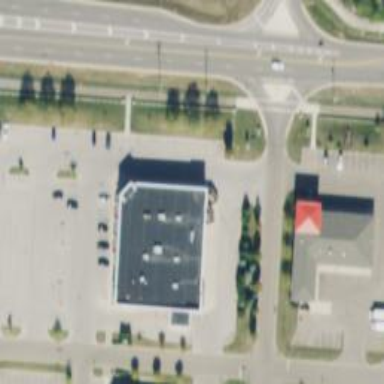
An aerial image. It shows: Pharmacy providing healthcare services.